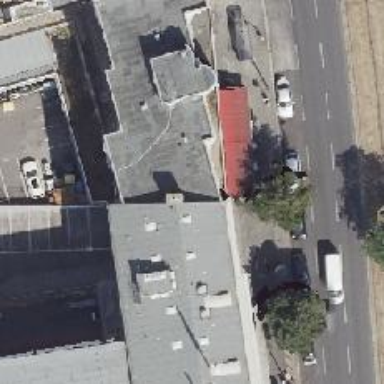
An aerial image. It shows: Restaurant.